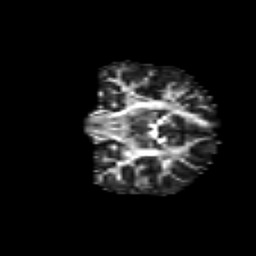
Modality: FA
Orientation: coronal
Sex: male
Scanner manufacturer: siemens
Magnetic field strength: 3 T
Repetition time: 5 s
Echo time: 0.071 s